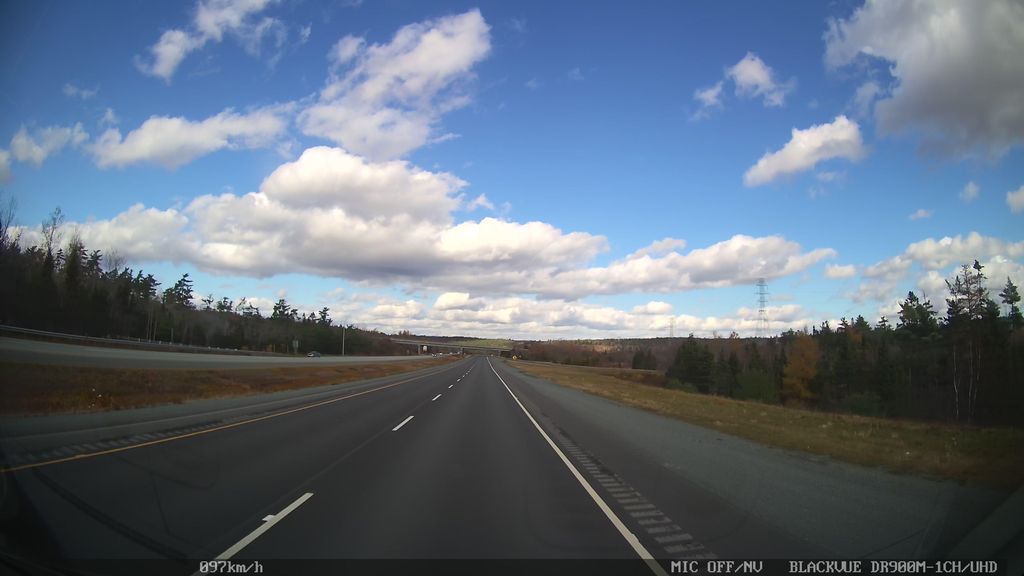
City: halifax